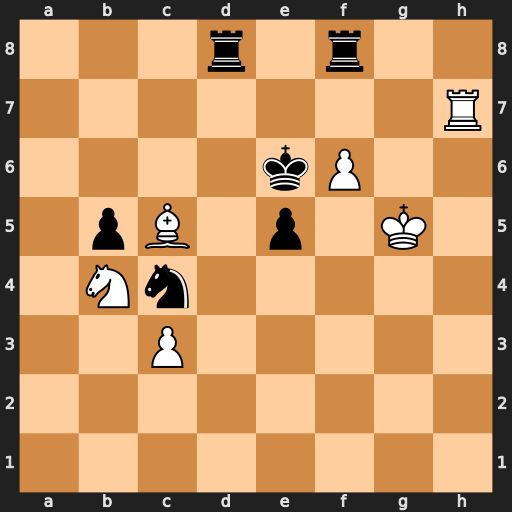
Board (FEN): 3r1r2/7R/4kP2/1pB1p1K1/1Nn5/2P5/8/8
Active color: w
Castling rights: -
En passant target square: -
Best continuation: Re7#